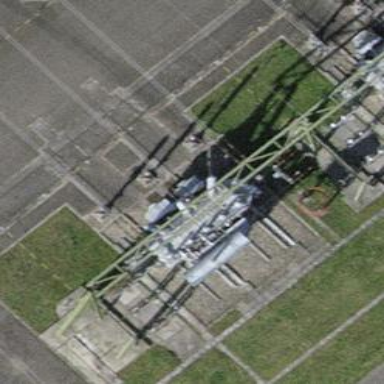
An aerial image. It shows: Outdoor transformer.